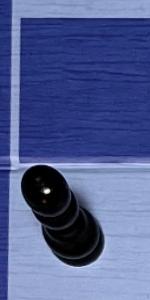
Label: Pawn_Black